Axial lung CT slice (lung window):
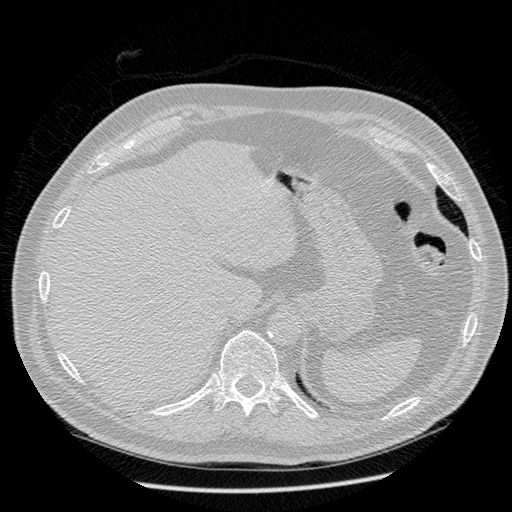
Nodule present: no